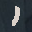
Label: 1